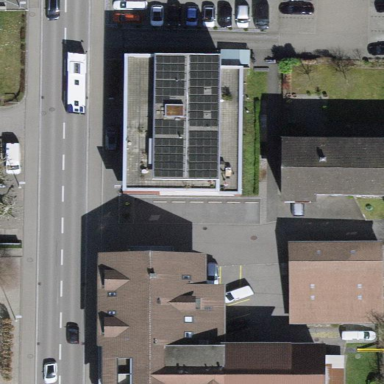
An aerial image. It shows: Flat-roofed building.